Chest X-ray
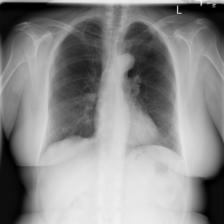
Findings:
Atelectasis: negative
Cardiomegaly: negative
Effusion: negative
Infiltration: negative
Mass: negative
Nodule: negative
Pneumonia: negative
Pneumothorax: negative
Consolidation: negative
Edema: negative
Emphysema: negative
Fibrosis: negative
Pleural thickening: negative
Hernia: negative